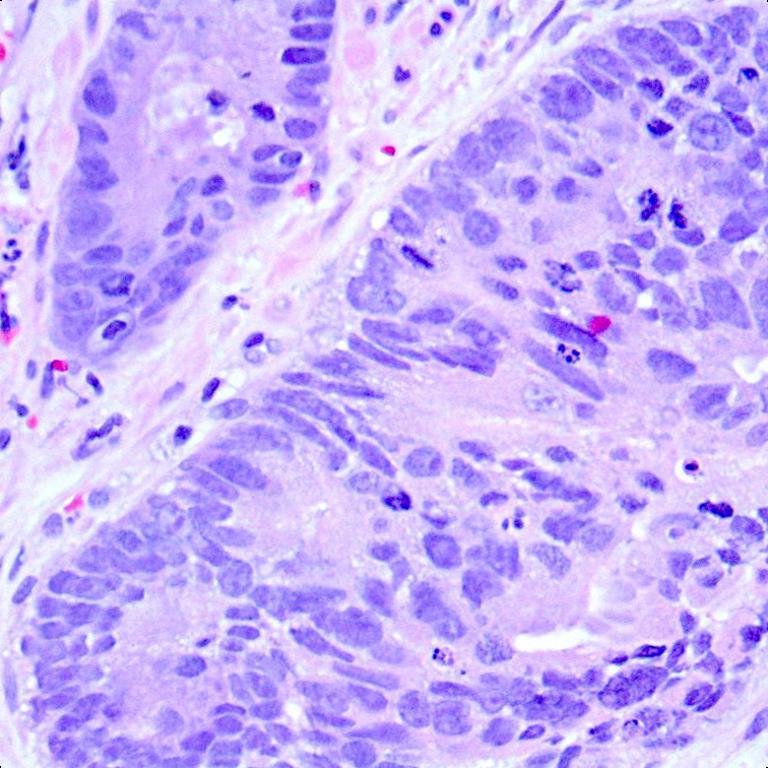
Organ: colon
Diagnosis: adenocarcinomas